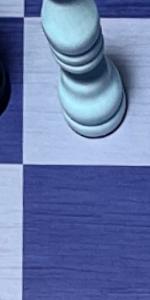
Label: Empty